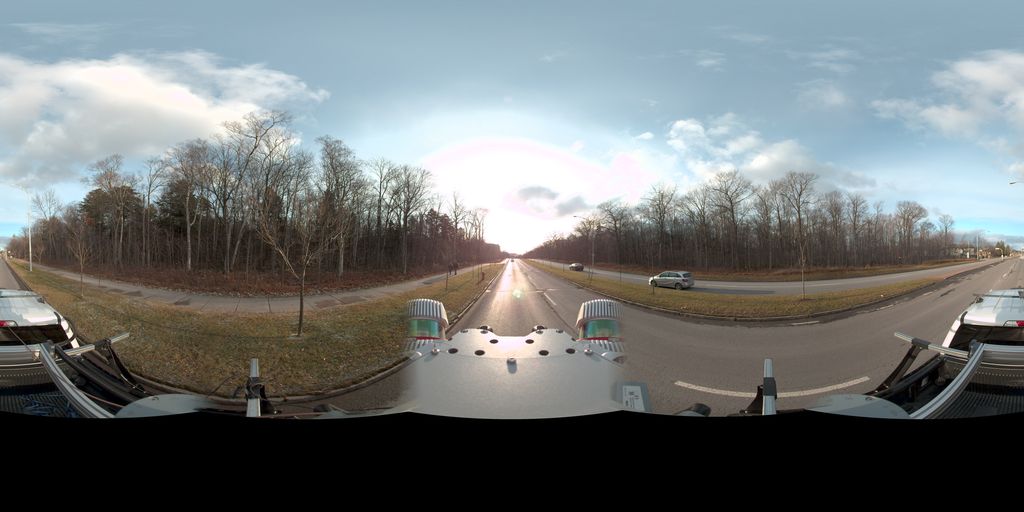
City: quebec_city